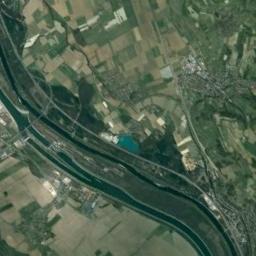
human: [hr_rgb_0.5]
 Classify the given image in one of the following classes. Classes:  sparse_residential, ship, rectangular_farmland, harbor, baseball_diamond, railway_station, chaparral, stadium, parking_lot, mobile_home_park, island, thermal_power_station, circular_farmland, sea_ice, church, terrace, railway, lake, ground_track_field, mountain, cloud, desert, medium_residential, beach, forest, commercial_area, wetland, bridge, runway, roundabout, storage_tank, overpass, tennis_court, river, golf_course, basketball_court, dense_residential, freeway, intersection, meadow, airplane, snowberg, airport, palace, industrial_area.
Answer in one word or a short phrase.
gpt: river